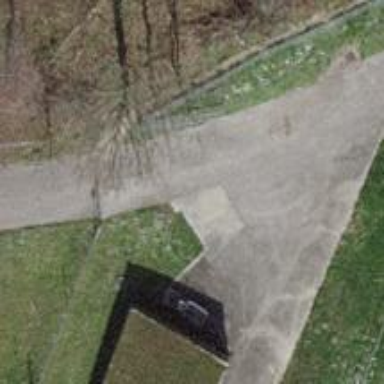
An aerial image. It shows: Gate.